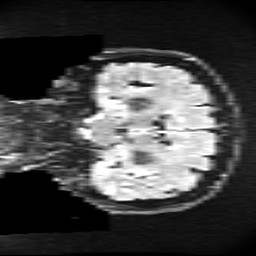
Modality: FLAIR
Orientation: coronal
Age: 48
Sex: female
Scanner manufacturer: ge
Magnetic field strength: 3 T
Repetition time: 11 s
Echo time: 0.1497 s